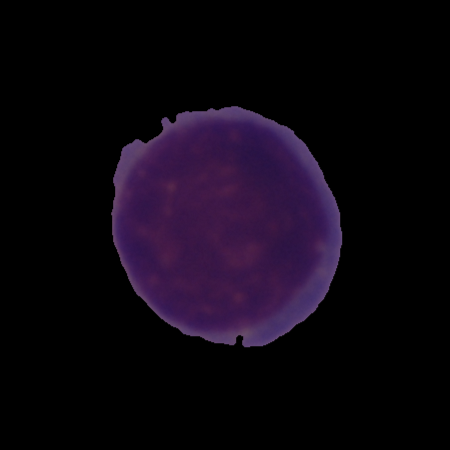
Label: healthy